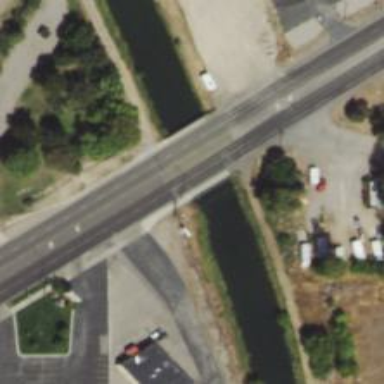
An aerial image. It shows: Footway on bridge.